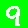
Digit: 9